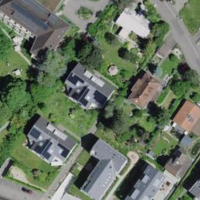
EUNIS habitat code: 55
Species observed at this site:
Ophrys apifera